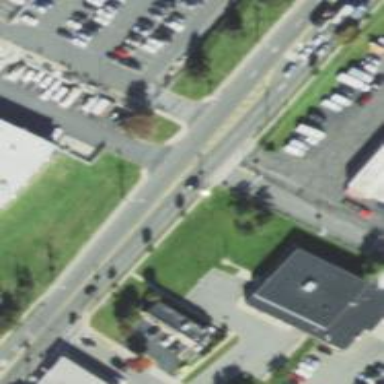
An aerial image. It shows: Marked crossing on the road.